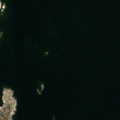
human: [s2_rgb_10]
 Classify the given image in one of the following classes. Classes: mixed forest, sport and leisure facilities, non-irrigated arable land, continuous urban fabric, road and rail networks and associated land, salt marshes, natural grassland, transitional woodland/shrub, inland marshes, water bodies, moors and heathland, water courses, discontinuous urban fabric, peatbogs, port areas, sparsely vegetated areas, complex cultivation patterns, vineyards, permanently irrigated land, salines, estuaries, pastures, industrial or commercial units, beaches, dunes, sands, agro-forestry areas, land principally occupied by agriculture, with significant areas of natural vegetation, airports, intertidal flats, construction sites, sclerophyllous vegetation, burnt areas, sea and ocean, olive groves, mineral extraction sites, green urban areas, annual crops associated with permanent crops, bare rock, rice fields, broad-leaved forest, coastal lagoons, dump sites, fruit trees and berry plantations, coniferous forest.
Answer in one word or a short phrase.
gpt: sea and ocean